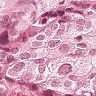
Metastatic tissue present: yes